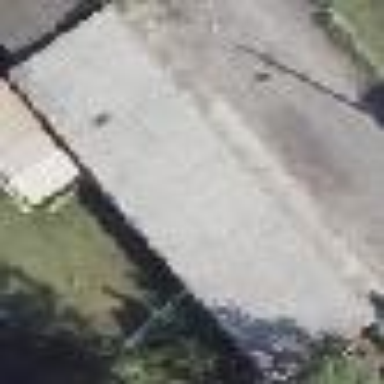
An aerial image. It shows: Group of garages.